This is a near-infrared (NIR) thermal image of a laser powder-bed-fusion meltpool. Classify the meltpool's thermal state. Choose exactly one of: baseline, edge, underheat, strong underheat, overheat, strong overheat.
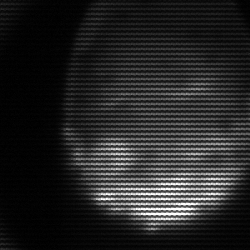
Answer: edge